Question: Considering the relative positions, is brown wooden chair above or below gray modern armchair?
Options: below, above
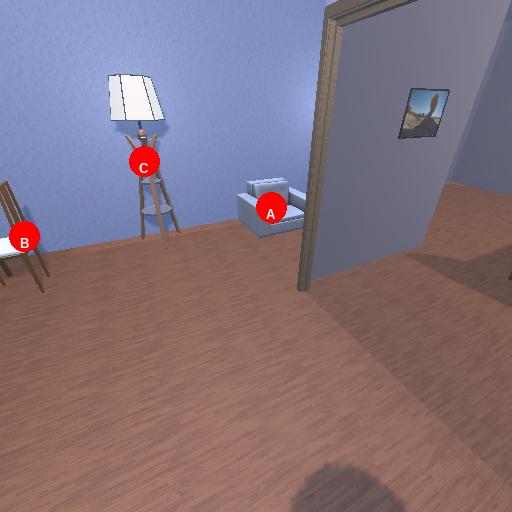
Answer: below